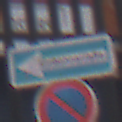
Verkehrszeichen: EinbahnstrasseLinksweisend
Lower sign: EingeschraenktesHalteverbot
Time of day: MorningAfternoon
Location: Outdoor (Urban)
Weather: Overcast
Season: NotSpecified
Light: Natural